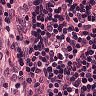
Metastatic tissue present: no